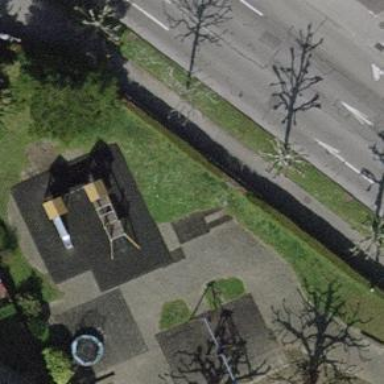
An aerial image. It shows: Playground area for leisure land.